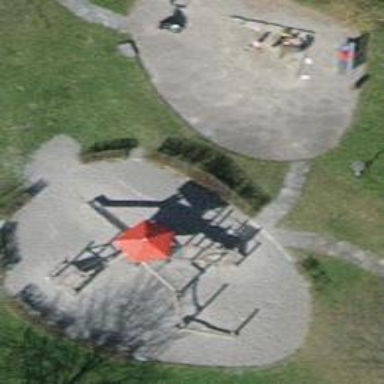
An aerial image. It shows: Playground area for leisure activities on the land.